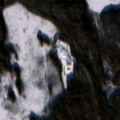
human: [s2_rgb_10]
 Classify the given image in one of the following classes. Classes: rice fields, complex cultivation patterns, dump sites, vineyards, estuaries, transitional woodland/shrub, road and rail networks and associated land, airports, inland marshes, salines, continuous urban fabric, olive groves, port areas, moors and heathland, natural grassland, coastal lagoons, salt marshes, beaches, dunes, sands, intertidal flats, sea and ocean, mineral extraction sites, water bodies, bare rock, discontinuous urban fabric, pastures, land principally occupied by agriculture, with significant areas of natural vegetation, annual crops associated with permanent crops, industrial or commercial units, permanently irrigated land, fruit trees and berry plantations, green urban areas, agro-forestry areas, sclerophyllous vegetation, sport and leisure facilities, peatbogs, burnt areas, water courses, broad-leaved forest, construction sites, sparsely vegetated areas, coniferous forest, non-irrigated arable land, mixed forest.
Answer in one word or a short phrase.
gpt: coniferous forest, peatbogs